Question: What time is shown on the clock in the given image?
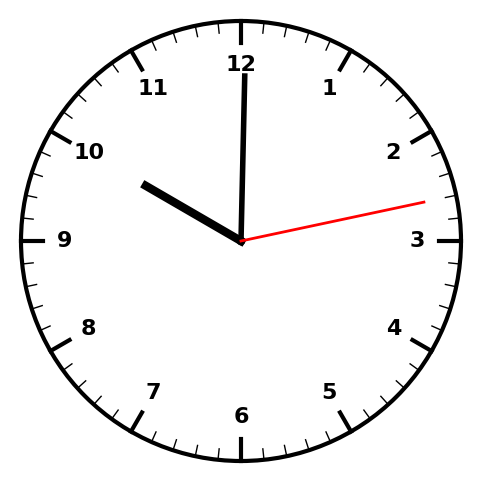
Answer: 10:00:13